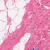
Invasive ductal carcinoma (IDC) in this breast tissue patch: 0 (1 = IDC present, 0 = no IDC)